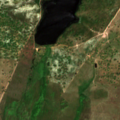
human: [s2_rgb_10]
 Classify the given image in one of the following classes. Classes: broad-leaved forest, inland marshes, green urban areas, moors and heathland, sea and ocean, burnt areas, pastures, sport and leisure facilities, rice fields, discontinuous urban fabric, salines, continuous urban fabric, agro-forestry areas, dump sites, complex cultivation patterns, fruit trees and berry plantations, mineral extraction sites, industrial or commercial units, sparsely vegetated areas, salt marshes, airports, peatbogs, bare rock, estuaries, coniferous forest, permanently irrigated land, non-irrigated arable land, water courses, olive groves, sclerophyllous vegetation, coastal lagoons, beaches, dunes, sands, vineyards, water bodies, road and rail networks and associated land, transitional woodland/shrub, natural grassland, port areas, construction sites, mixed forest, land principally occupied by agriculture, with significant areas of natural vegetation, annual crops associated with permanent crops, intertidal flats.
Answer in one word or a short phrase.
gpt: continuous urban fabric